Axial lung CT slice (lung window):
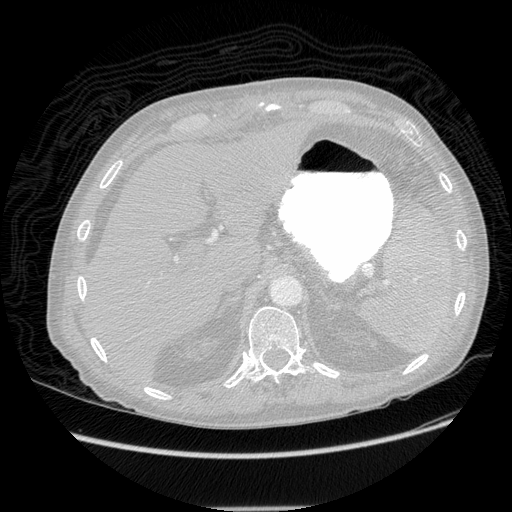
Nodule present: no